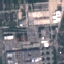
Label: Industrial